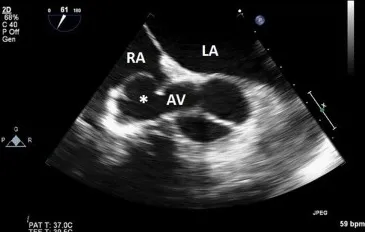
With color flow Doppler. Showing a fistula between the non-coronary sinus of Valsalva aneurysm and the RA. LA, left atrium; RA, right atrium; AV, aortic valve; Asterix, sinus of Valsalva aneurysm; RV, right ventricle.
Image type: radiology (ultrasound)